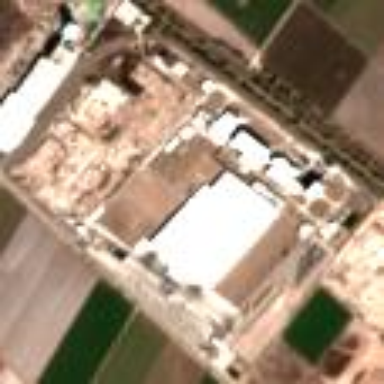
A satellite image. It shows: Industrial facility that is brewery.